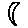
Label: moon